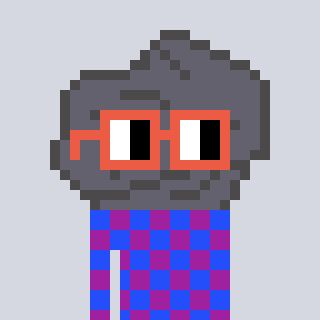
a pixel art character with square orange glasses, a rock-shaped head and a magenta-colored body on a cool background